Question: '''
$(document).ready(function(){
var var_name=null;
$('#id1').click(function(){
$.ajax({
type:"GET",
url:" ggs.erm.servlet.setup5.Page",
success:function(response){
var_name=response;
console.log(response);
}
})
});
$("#id").autocomplete({source:var_name});
});
'''
This is the Code I am messing with,It says TypeError:this.source is not a function. Where I am wrong,Correct me???
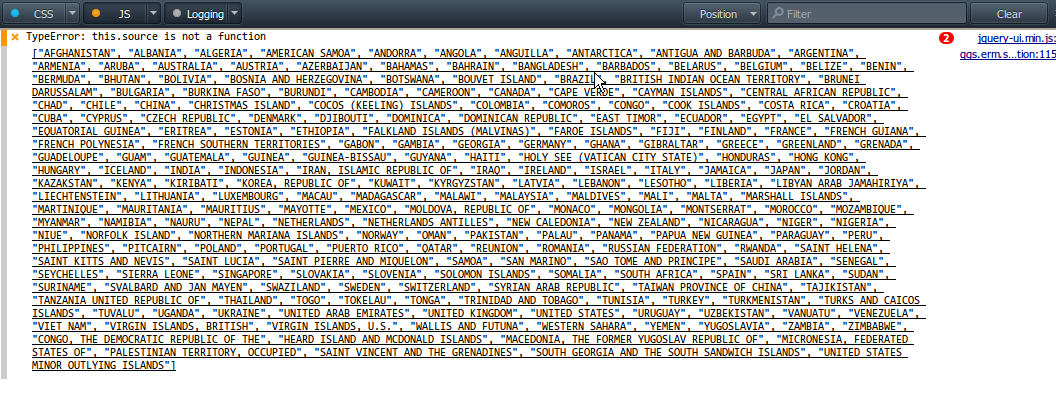
Answer: jQuery Ajax methods are non-blocking, so it looks like you're trying to set an auto-complete source before the previous method resolves. You probably want to move the 'autocomplete' assignment into the success method of your '.ajax()' call.
So, instead of what you have, use:
'''
$.ajax({
type: "GET",
url: "ggs.erm.servlet.setup5.Page",
success: function(response) {
$("#id").autocomplete({ source: response });
}
});
'''